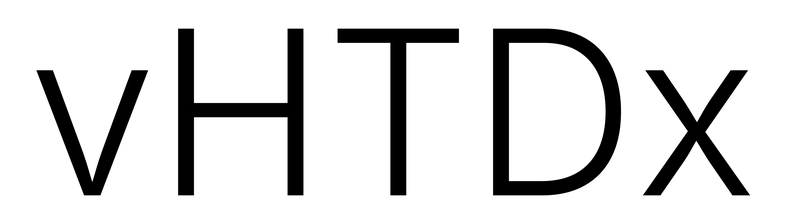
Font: Inter_Light